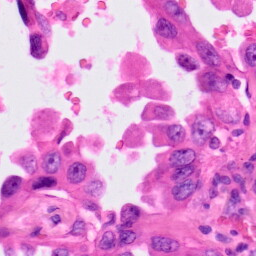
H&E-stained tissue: Lung